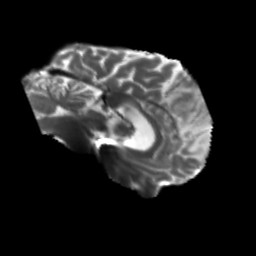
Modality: T2w
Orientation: sagittal
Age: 49
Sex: male
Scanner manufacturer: siemens
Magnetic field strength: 3 T
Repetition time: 5.25 s
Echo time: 0.08 s